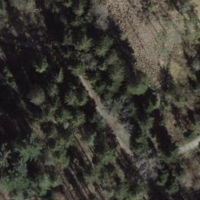
EUNIS habitat code: 44
Species observed at this site:
Lysimachia nemorum